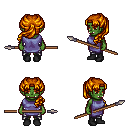
a pixel art fantasy rpg character, female body template, orc, green skin, chain tabard jacket, metal pants, dark blonde princess hairstyle, black shoes, spear, four views (front, back, left, right), 2x2 character sprite sheet, small pixel art, hard edges, no anti-aliasing